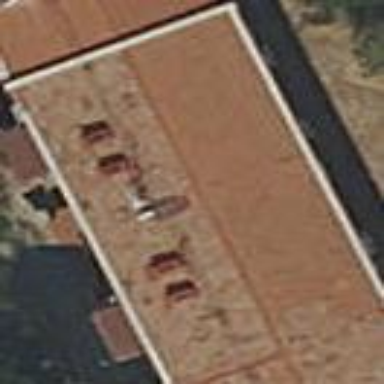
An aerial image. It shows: Image showing building with apartments.